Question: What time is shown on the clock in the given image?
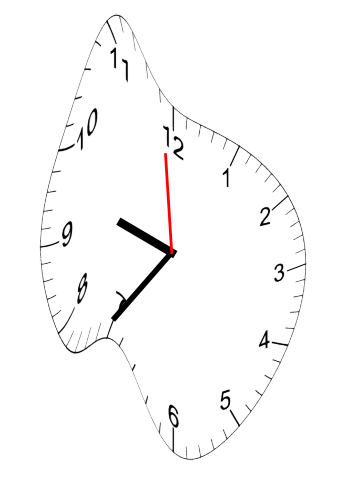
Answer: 09:35:59